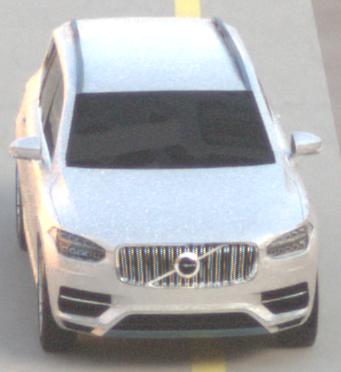
Make: Volvo
Model: XC90 B5
Detailed model: XC90 (L)
Model produced from: 2019/08
Model produced until: 2020/04
Doors: 5
Color: white
Road condition: dry road
Daytime: sunrise or sunset
Contrast: low contrast